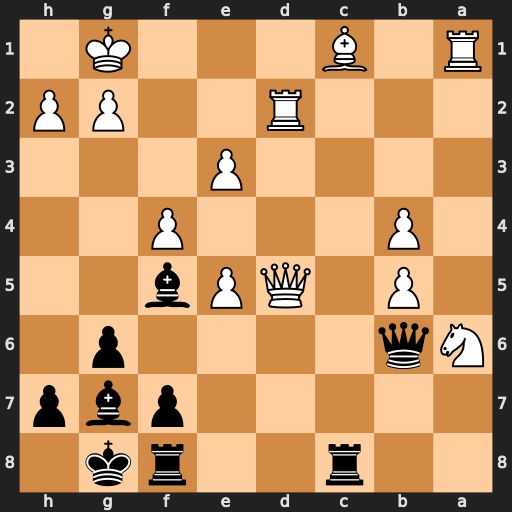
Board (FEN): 2r2rk1/5pbp/Nq4p1/1P1QPb2/1P3P2/4P3/3R2PP/R1B3K1
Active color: b
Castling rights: -
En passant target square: -
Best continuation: Qxe3+ Rf2 Rxc1+ Rxc1 Qxc1+